【题型】解答题　【知识点】平面几何　【难度】easy
按下列要求在网格中作图：将图中的图形沿线段$AB$翻折，画出翻折后的图形．

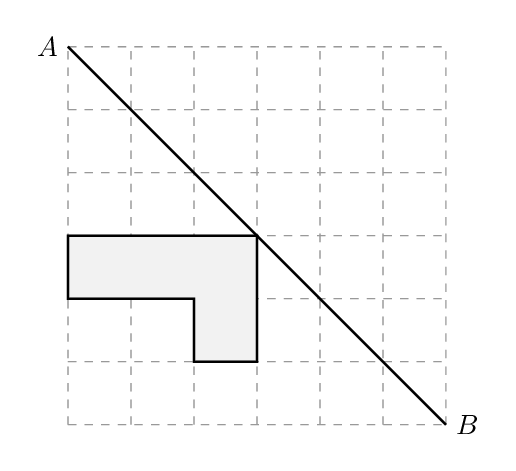
【解答】

\noindent \textbf{【答案】} 见解析

\vspace{0.2cm}
\noindent \textbf{【分析】} 本题主要考查图形轴对称变化，利用网格特点和轴对称的性质画图，熟练掌握轴对称变化的概念是解题的关键．

\vspace{0.2cm}
\noindent \textbf{【详解】} 利用网格特点和轴对称的性质画图，如图：

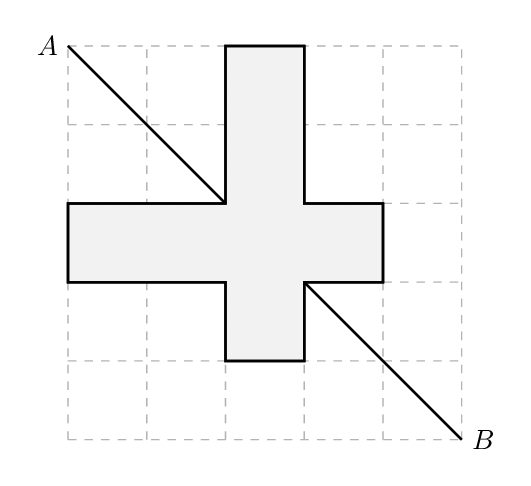